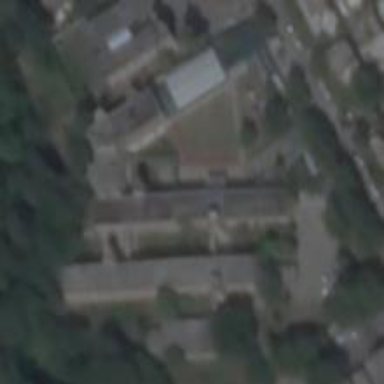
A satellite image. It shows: School.